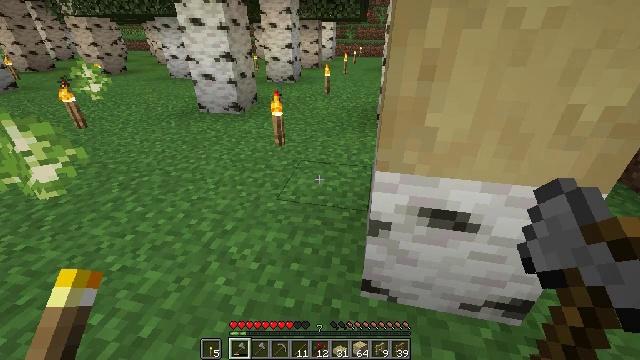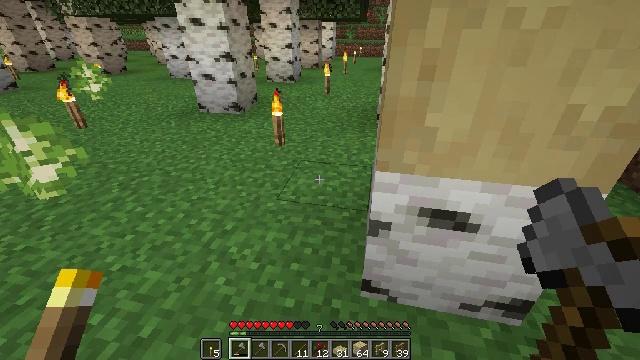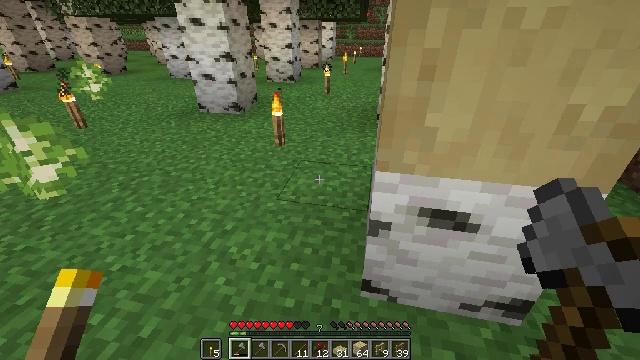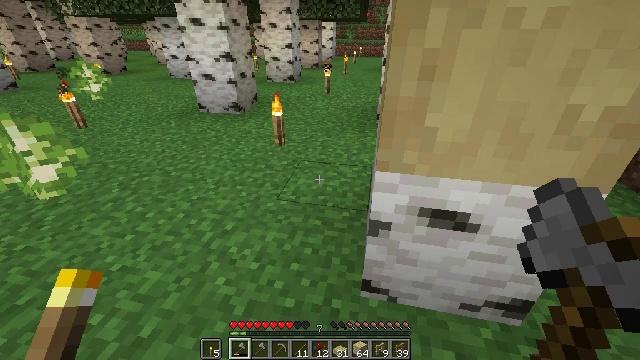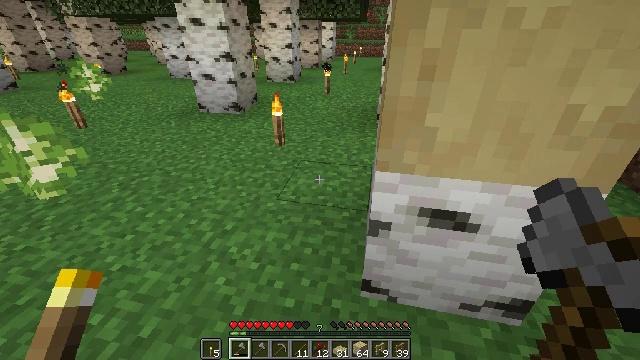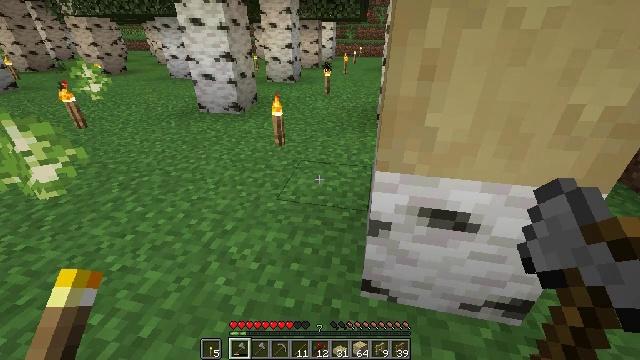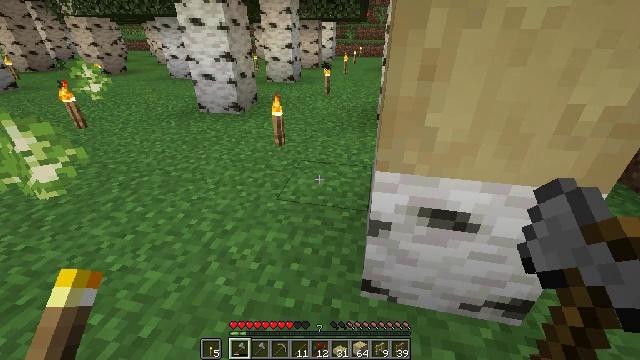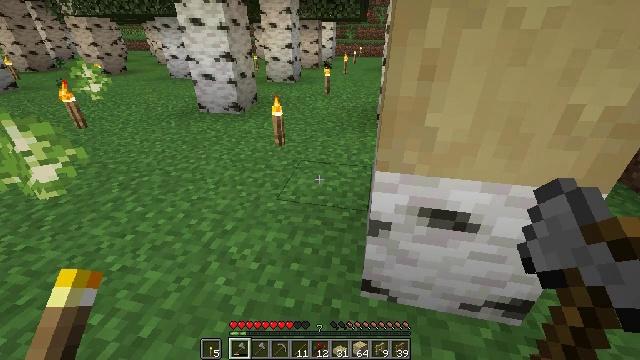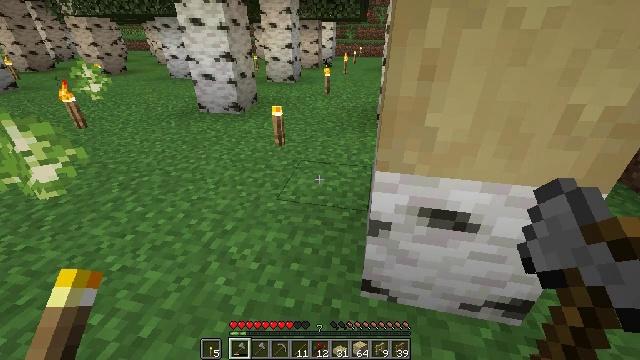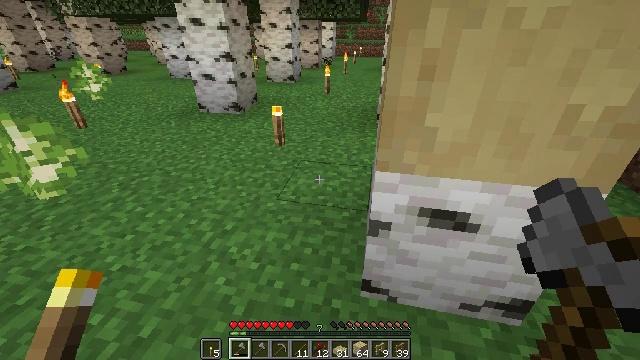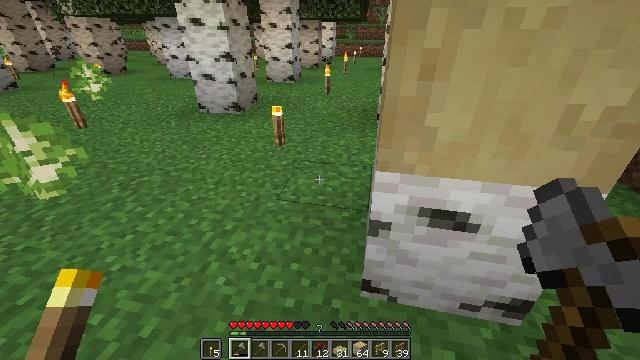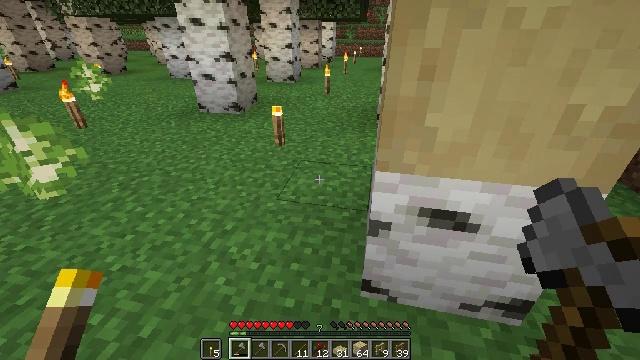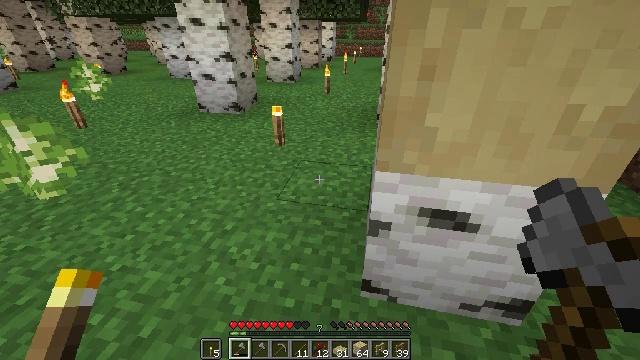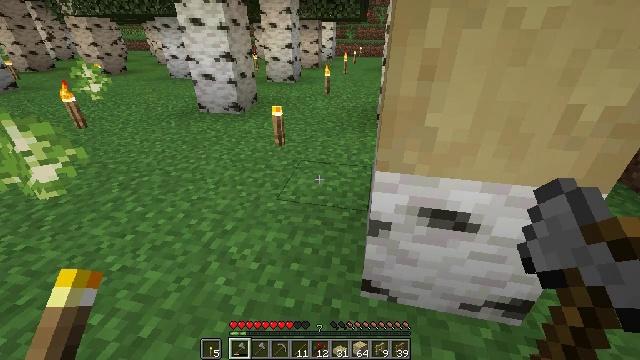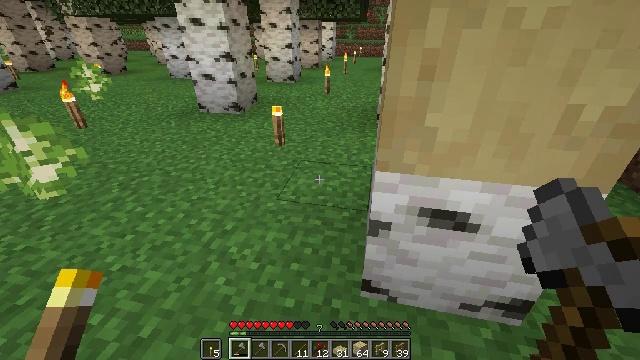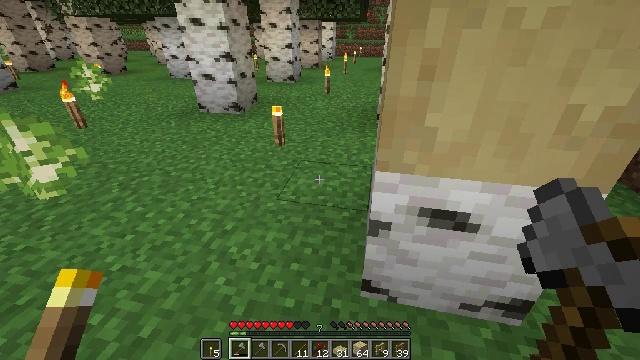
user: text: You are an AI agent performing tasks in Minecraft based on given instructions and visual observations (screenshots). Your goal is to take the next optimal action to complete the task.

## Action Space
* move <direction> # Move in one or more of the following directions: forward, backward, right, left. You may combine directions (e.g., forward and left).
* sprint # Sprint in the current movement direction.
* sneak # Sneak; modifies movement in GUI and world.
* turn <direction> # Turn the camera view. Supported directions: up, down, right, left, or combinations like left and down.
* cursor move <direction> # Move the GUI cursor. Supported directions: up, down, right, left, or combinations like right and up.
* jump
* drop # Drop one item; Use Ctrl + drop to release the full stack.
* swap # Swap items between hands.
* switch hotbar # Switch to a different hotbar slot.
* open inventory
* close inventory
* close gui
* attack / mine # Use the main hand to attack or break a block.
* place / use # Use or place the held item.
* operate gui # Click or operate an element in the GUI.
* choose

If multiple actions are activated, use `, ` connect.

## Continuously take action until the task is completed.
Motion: motion action
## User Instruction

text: Gather the stripped birch log from the tree.
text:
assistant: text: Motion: close gui
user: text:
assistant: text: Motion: no_op
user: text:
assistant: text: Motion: no_op
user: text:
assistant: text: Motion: no_op
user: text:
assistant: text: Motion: no_op
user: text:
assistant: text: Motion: no_op
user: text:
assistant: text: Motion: no_op
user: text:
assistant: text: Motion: no_op
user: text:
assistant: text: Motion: no_op
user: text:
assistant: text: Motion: no_op
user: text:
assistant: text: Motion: no_op
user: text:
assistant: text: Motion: no_op
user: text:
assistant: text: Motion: no_op
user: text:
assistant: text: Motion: no_op
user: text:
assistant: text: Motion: no_op
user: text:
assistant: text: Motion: no_op
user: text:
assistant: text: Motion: no_op
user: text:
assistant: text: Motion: no_op
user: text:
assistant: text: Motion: no_op
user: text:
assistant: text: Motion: turn left, switch to hotbar 3
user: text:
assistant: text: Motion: switch to hotbar 3
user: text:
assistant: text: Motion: switch to hotbar 3
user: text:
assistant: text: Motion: no_op
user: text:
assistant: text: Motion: no_op
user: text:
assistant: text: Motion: no_op
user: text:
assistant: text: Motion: no_op
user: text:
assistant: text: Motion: switch to hotbar 4
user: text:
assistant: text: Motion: switch to hotbar 4
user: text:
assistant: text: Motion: switch to hotbar 4
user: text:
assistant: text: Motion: no_op